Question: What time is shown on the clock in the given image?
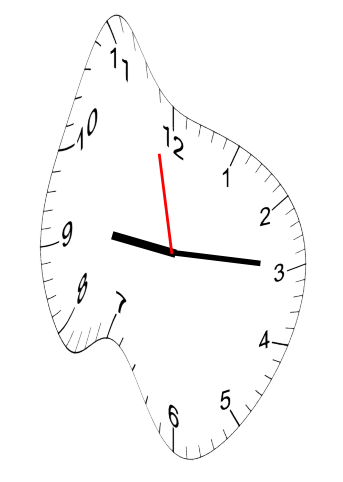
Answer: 09:14:58